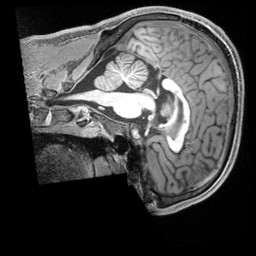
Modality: T1w
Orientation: sagittal
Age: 29
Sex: male
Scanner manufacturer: siemens
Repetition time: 2.3 s
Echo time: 0.00229 s